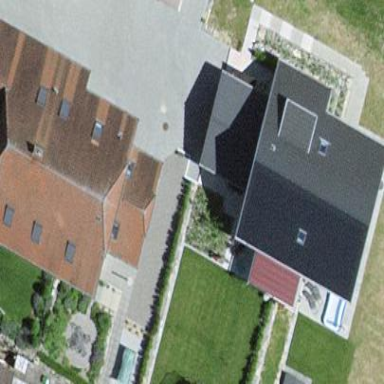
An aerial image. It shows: Residential building.